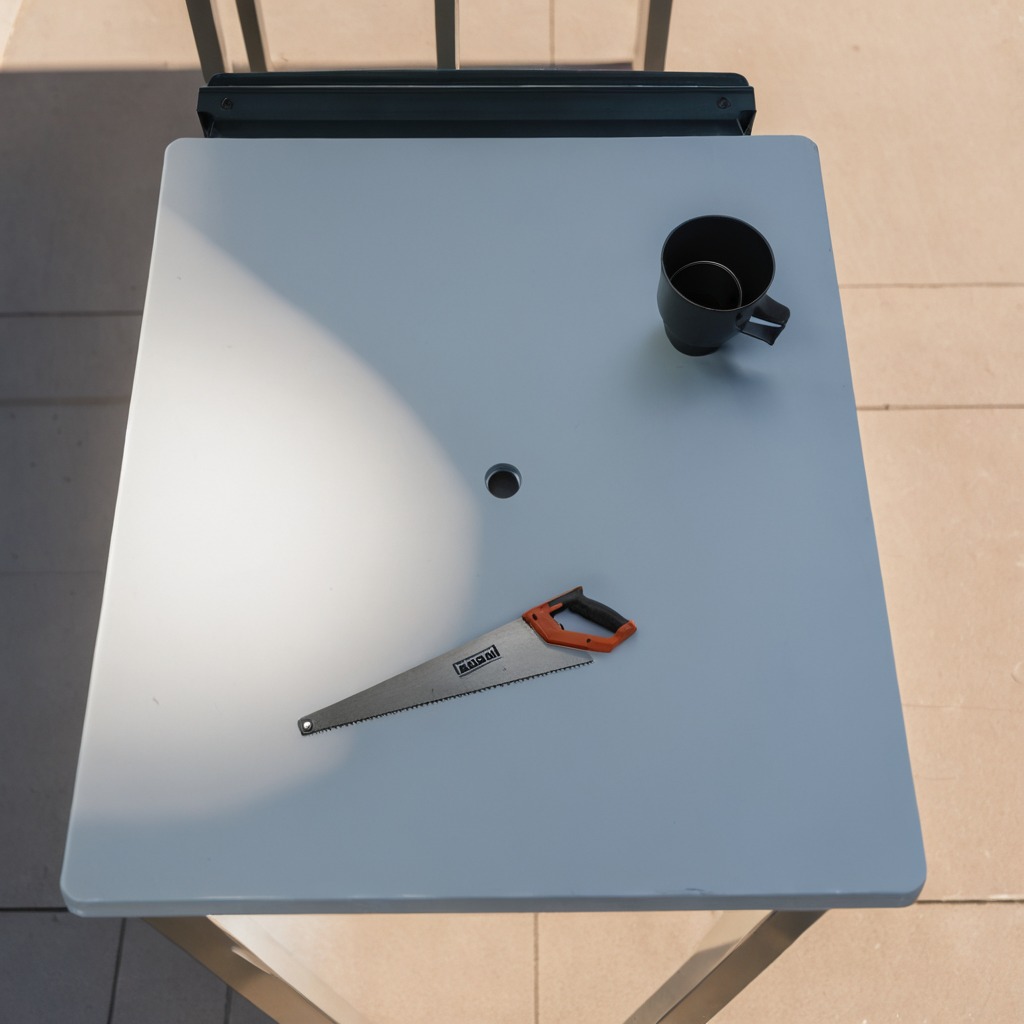
A metal saw is lying on the table.